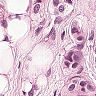
Metastatic tissue present: yes